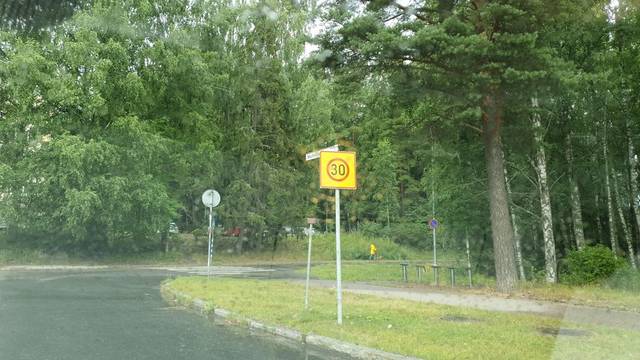
Region: Finland
Coordinates: 61.437, 23.75